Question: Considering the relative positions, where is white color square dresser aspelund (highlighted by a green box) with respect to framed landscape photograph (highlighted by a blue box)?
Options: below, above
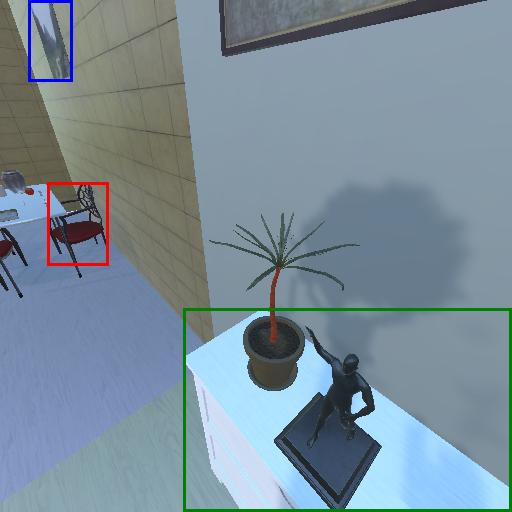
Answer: below